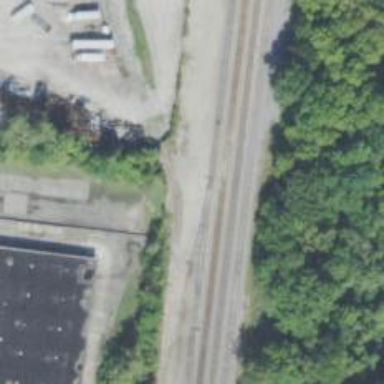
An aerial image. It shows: Railway yard for manifest purposes.